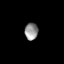
Tissue: skin
Cell type: T cells
Senescence score: 0.2737
Nuclear area (px): 222
Mean DAPI intensity: 145.563